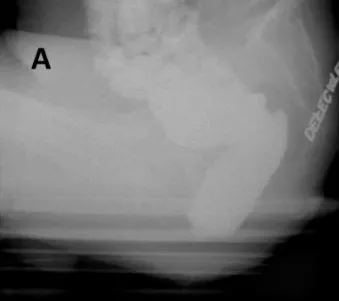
Preoperative defecography. A. At rest with contrast in the small bowel and rectum.
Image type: radiology (x_ray)